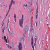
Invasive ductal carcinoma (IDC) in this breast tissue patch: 1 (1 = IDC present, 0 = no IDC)